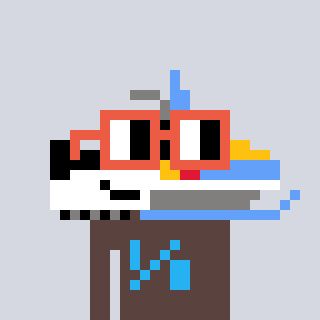
a pixel art character with square orange glasses, a snowmobile-shaped head and a darkbrown-colored body on a cool background